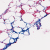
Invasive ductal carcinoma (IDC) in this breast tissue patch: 0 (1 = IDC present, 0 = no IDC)